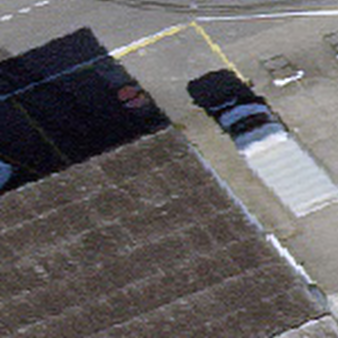
Label: other